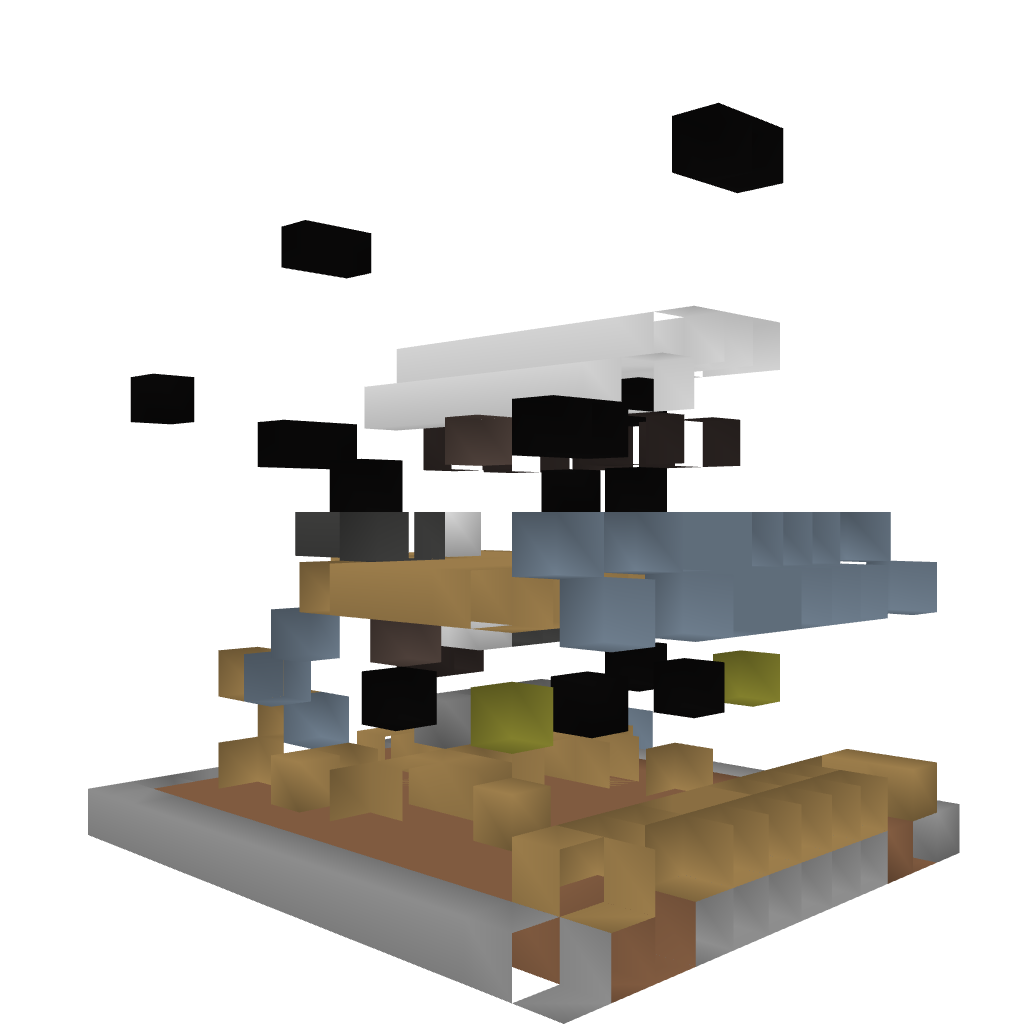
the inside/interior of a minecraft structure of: Depository (Bank)